Question: Here's a general math problem I was hoping someone could help me with. My app has the user take a picture of a roof and then mark the perimeter of the roof. I would like to calculate the area of the trapezoid drawn by the user. However, since roofs are angled, I need adjust for that fact.
Can anyone point me in the right direction? My math skills are quite rusty (and were never particularly strong).
--
a picture might help. A user might outline the roof as shown below with the red line. But if the roof could be magically rotated to be perpendicular with the ground, it would look likely fill the space closer to the blue line. So, what I'm wondering is, is there any math that I can do that might accomplish this? (I realize there are other options such as calculating the length of two sides using separate pictures and multiplying them.)

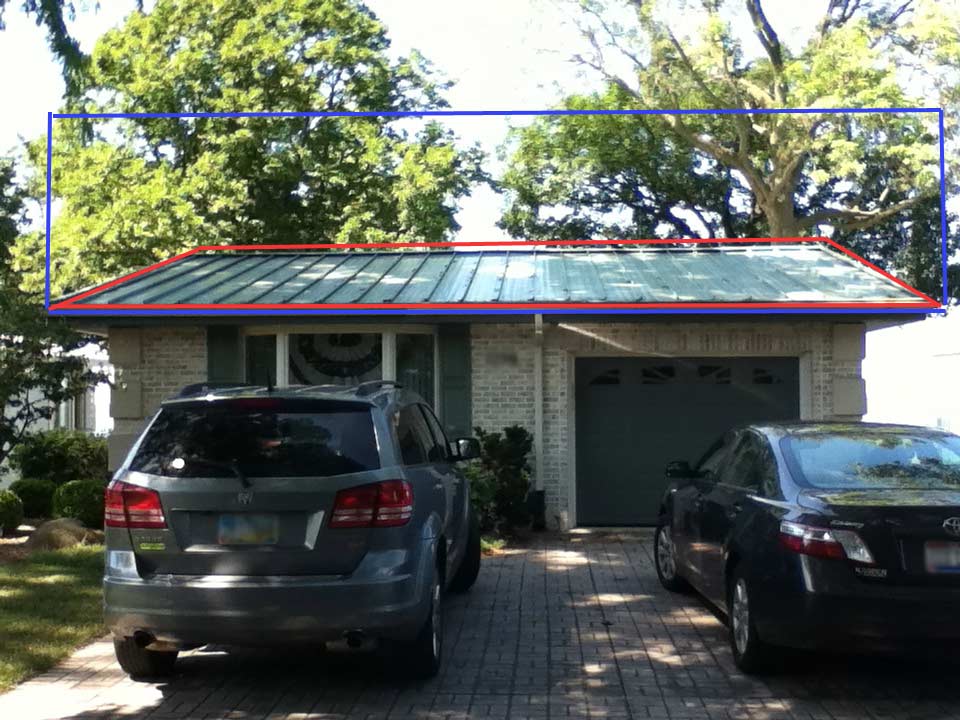
Answer: This is possible, but only if you can add a host of constraints to the situation where the picture is being taken:
1. If you know the opening angle of the lens used to take the picture, and you know the exact distance to the roof at the time the picture was taken (distance between camera and gutter), and the picture was taken exactly as in your sample with the roof perpendicular to the camera axis, and the camera pointed directly at the horizontal center of the gutter, and you know for certain the roof is rectangular, then it is surprisingly simple. If you don't mind being off by something between 10 and 25%. (depending on the accuracy of various measurements).
2. If you can't know the opening angle of the lens (because the picture is not taken by a camera you control, or because the picture is taken by a camera with a zoom lens) but there is an object of known size, a known distance from the camera in the image then it is still surprisingly simple, because you can determine the opening angle from the known object. The object needs to be significantly large in the image (50% of the horizontal width in the image or so) but it can be closer to the photographer, so it won't have to be as large as the roof.
3. If you can't control the exact position from which the picture was taken (i.e. it won't be taken directly opposite the center of the gutter) your accuracy will be way off.
If you know the horizontal opening angle 'alpha' of the camera, the distance 'Dgut' between camera and gutter, the width of the gutter in pixels 'Wgut' and the width of the image in pixels 'Wim', then you can determine the approximate length of the gutter 'Lgut' from:
'''
Dpixgut= Wim/(tan(alpha/2)) # distance to the gutter in pixel space
tan(anggut) = Wgut/Dpixgut # tan of half "opening angle" of the gutter
Lgut= 2*tan(anggut)*Dgut
'''
Because you know 'Ltop' (the lenght of the top of the roof) equals 'Lgut' (this is one of the constraints) you can use the width of the top in pixels 'Wtop' to calculate the distance to the top of the roof 'Dtop':
'''
Dpixtop=Wim/(tan(alpha/2)) #dist to top in pixel space
tan(angtop)=Wtop/Dpixtop
Dtop=Ltop/(2*tan(angtop)) #dist to roof in real space (note that Ltop=Lgut)
'''
'Dtop-Dgut' gives you a rough estimate of the length 'Lroof' of the roof, so 'Dgut*Lroof' is a rough approximation of the area. To be more exact you have to include some calculations similar to the ones above to determine the height of the gutter and the top of the roof above the camera axis, and then adjust 'Lroof' for that.
Note that this approximation is just that. An approximation. Try some examples from roofs for which you know the area to get a feel for the accuracy (which could be surprisingly bad I fear).